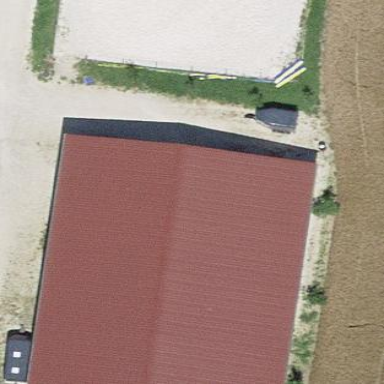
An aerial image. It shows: Farm auxiliary building.